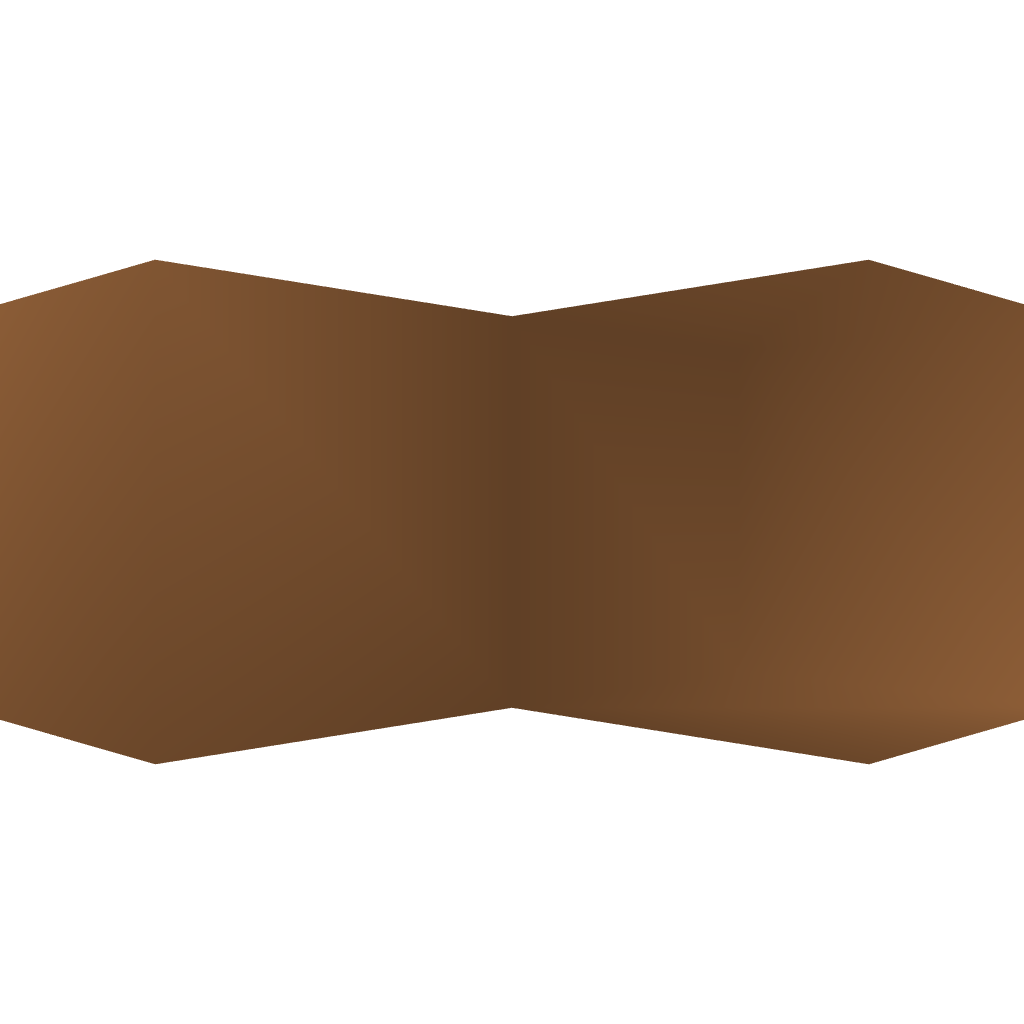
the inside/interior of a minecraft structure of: Hover Lamp